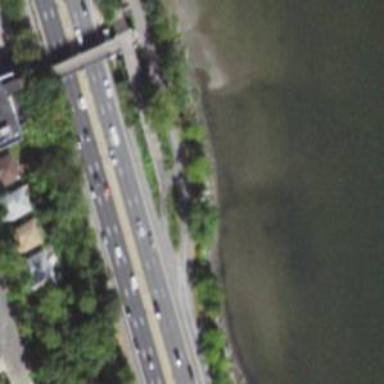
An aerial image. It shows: Footway bridge.